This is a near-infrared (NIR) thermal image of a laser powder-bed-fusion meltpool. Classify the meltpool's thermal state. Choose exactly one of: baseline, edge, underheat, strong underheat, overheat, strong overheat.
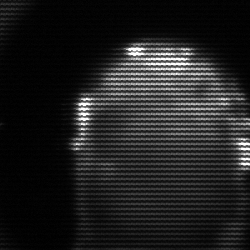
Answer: baseline